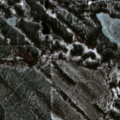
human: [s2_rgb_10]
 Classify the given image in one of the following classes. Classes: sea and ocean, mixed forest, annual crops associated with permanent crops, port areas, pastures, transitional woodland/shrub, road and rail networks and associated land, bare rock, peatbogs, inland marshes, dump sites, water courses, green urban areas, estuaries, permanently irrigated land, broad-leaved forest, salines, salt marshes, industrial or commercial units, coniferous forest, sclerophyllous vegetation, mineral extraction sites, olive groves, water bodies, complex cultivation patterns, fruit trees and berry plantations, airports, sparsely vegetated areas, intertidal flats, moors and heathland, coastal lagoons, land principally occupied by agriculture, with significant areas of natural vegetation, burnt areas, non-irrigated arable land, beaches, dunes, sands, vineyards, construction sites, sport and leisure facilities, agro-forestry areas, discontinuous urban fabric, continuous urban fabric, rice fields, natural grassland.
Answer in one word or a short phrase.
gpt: coniferous forest, transitional woodland/shrub, water bodies